Interaction volume radius: 5 \u00c5
Interaction volume height: 35 \u00c5
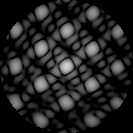
Disorder parameter: 0.0843